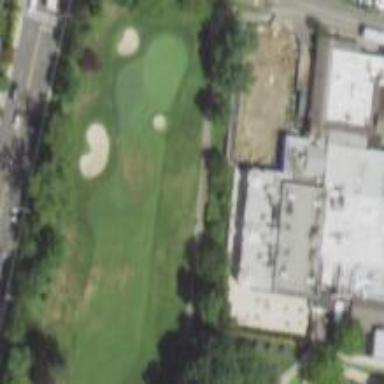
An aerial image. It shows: Service road designated as golf cart path.